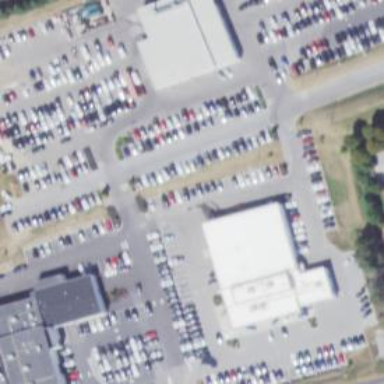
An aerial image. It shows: Car shop building.